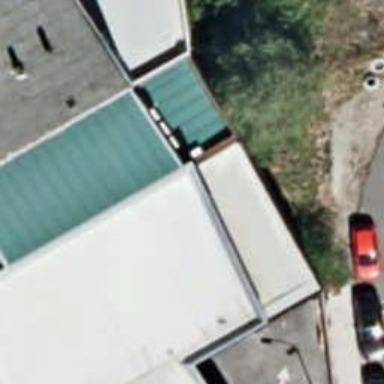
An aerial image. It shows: Building with surveillance equipment installed.